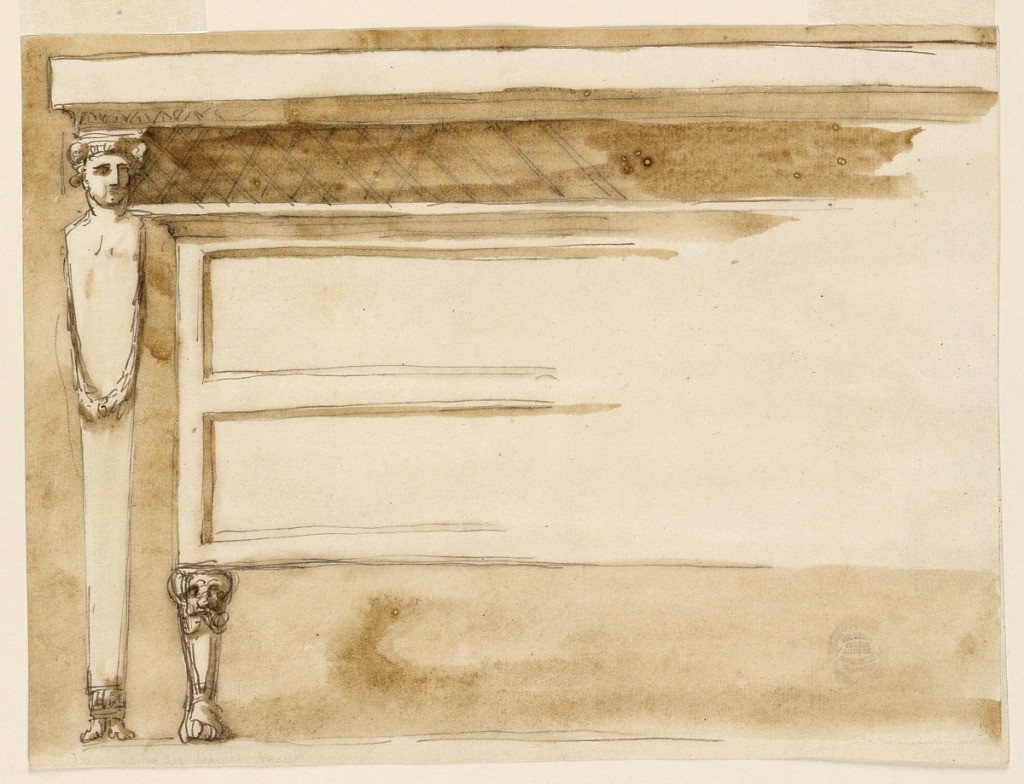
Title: Console Table and Chest of Drawers
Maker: Giuseppe Barberi, Italian, 1746–1809
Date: ca. 1795
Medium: Pen and brown ink, brush and brown wash on off-white laid paper, lined
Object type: Drawing
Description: The left half I shown. A terminus carries the moulding top of the table. The chest of drawers is supported by a mark with a lion foot. The corner of its top lies upon the side shoulder of the terminus. The drawers are indicated by formed oblongs.